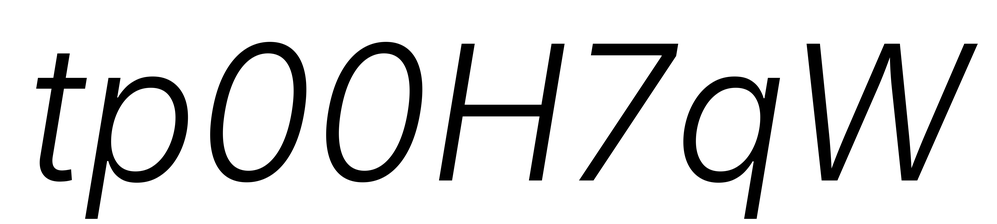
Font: Inter-Italic_Light_Italic